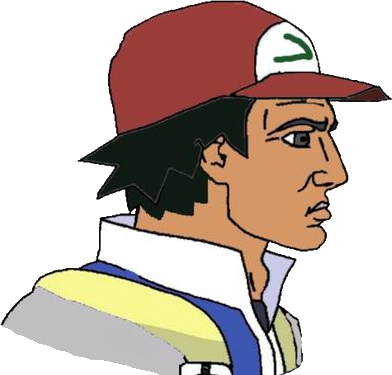
Label: 4_Yes_Chad